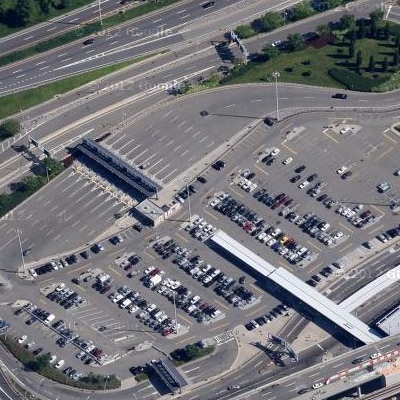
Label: Parking